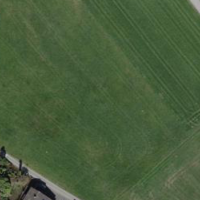
EUNIS habitat code: 52
Species observed at this site:
Impatiens parviflora